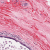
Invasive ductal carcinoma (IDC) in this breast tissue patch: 0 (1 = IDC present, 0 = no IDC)